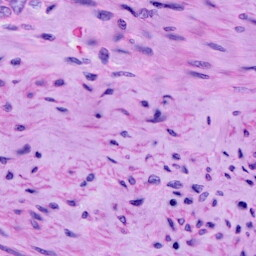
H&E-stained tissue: Cervix